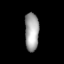
Tissue: lung
Cell type: Smooth muscle cells
Senescence score: 0.5454
Nuclear area (px): 526
Mean DAPI intensity: 163.017